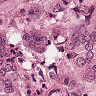
Metastatic tissue present: yes